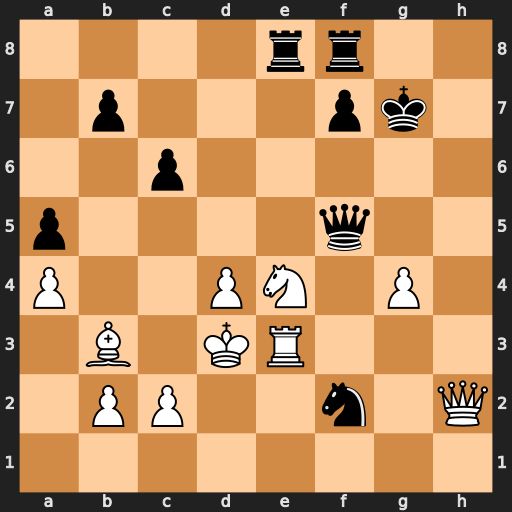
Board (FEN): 4rr2/1p3pk1/2p5/p4q2/P2PN1P1/1B1KR3/1PP2n1Q/8
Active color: w
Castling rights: -
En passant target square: -
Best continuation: Qxf2 Qxf2 Nxf2 Rxe3+ Kxe3